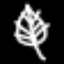
Label: leaf